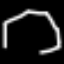
Label: octagon